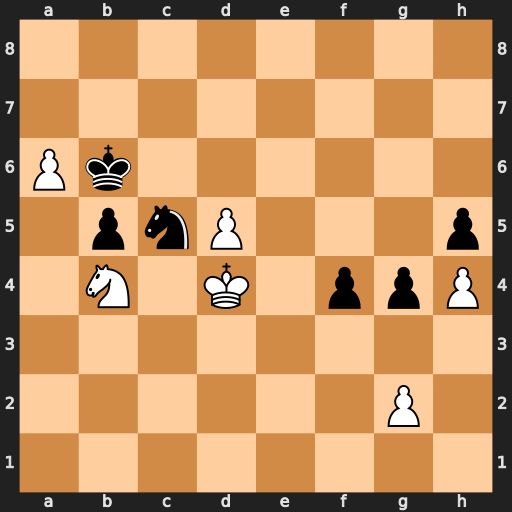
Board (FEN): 8/8/Pk6/1pnP3p/1N1K1ppP/8/6P1/8
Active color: w
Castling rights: -
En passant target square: -
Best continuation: d6 Nd7 Ke4 f3 gxf3 g3 Ke3 Ne5 Ke2